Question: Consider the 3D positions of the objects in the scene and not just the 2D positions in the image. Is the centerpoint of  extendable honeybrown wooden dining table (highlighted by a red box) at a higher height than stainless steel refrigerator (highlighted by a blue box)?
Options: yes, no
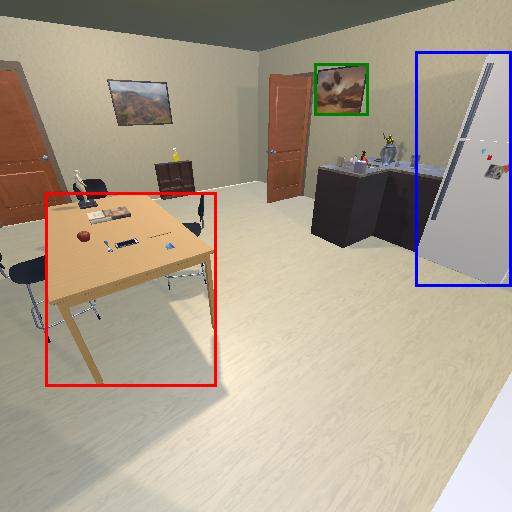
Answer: yes